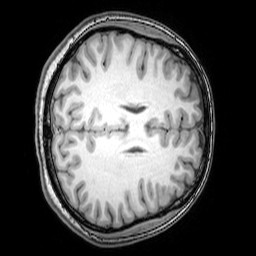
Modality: T1w
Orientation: axial
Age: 25
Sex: female
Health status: healthy
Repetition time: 0.081 s
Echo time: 0.037 s